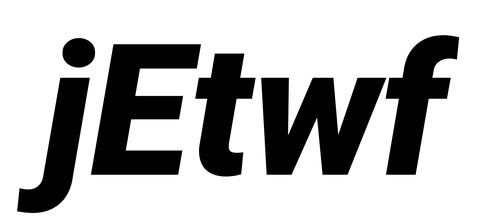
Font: Roboto-Italic_Black_Italic